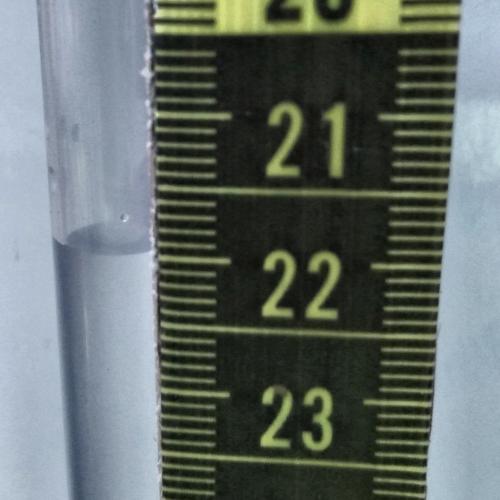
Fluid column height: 22.0 cm